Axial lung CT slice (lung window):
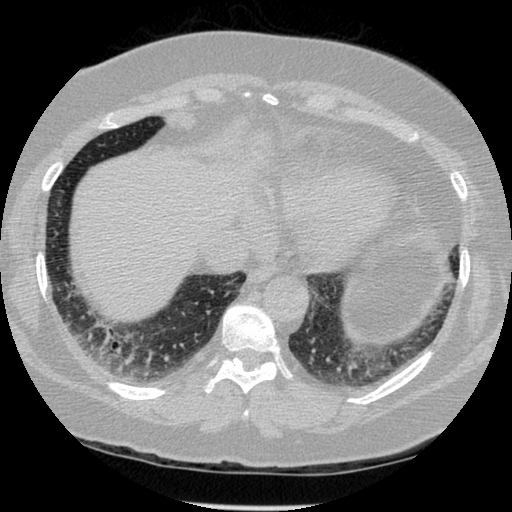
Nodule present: no